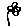
Label: flower